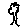
Label: tree